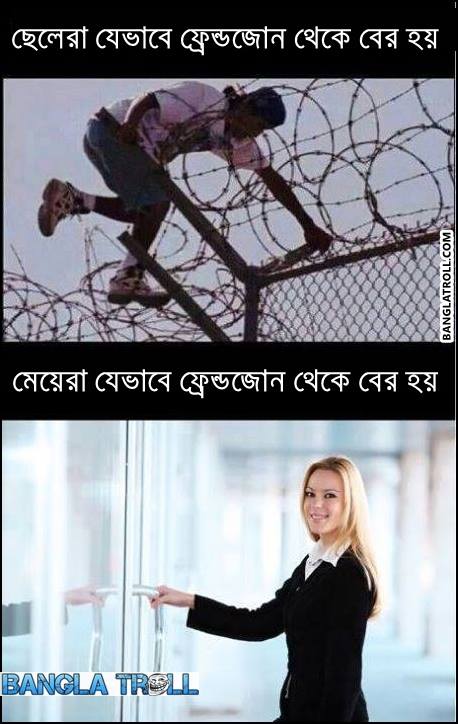
Text: ছেলেরা যেভাবে ফ্রেন্ডজোন থেকে বের হয় মেয়েরা যেভাবে ফ্রেন্ডজোন থেকে বের হয়
Label: Non Hate